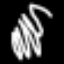
Label: squiggle